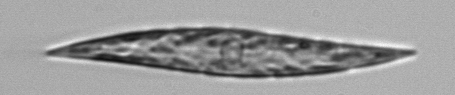
Label: Pleurosigma